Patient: sex F, age 26
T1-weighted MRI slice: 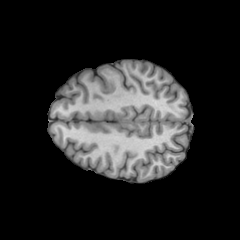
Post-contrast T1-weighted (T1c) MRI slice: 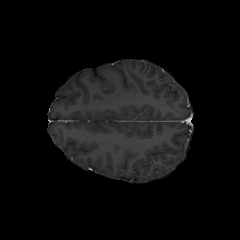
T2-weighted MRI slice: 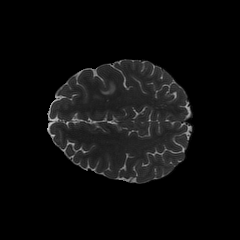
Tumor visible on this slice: yes
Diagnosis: Astrocytoma, IDH-mutant
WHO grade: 2